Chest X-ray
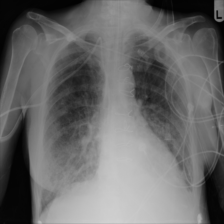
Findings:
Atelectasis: negative
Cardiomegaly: negative
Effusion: positive
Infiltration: negative
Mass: negative
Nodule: negative
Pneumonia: negative
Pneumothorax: negative
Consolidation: negative
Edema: negative
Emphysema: negative
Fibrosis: negative
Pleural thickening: negative
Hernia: negative